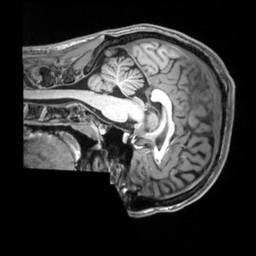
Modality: T1w
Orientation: sagittal
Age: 26
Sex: male
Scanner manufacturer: siemens
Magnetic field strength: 3 T
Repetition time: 2.5 s
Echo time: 0.00343 s